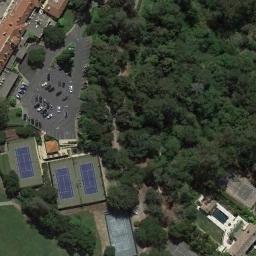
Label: tennis_court